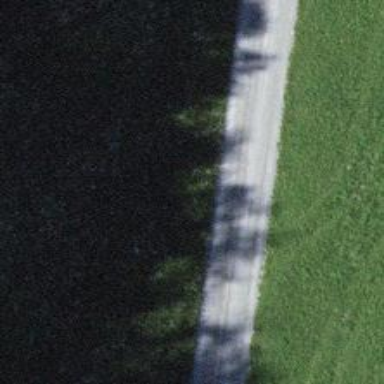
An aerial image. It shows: Service road with unpaved surface.